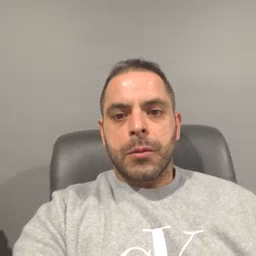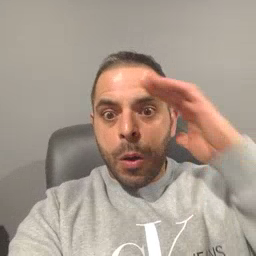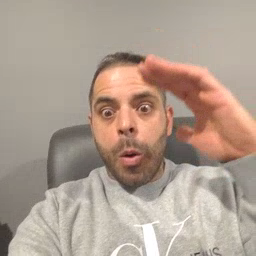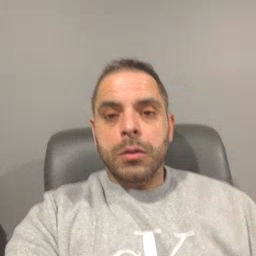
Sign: hello